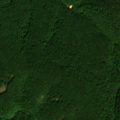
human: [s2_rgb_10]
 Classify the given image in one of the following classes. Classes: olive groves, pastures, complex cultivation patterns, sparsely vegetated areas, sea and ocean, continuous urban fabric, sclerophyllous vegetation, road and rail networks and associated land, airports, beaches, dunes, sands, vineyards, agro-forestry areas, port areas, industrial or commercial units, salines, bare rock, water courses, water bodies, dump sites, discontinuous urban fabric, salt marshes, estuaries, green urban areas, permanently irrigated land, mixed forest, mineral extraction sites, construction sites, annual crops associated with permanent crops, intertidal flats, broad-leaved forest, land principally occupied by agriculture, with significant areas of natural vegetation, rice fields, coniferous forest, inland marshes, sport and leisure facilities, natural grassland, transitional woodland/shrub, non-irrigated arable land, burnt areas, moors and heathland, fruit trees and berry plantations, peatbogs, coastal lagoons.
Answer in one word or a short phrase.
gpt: broad-leaved forest